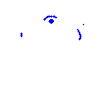
Particle: kaon